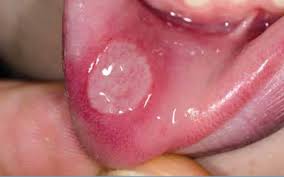
Condition: Mouth Ulcer